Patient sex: M
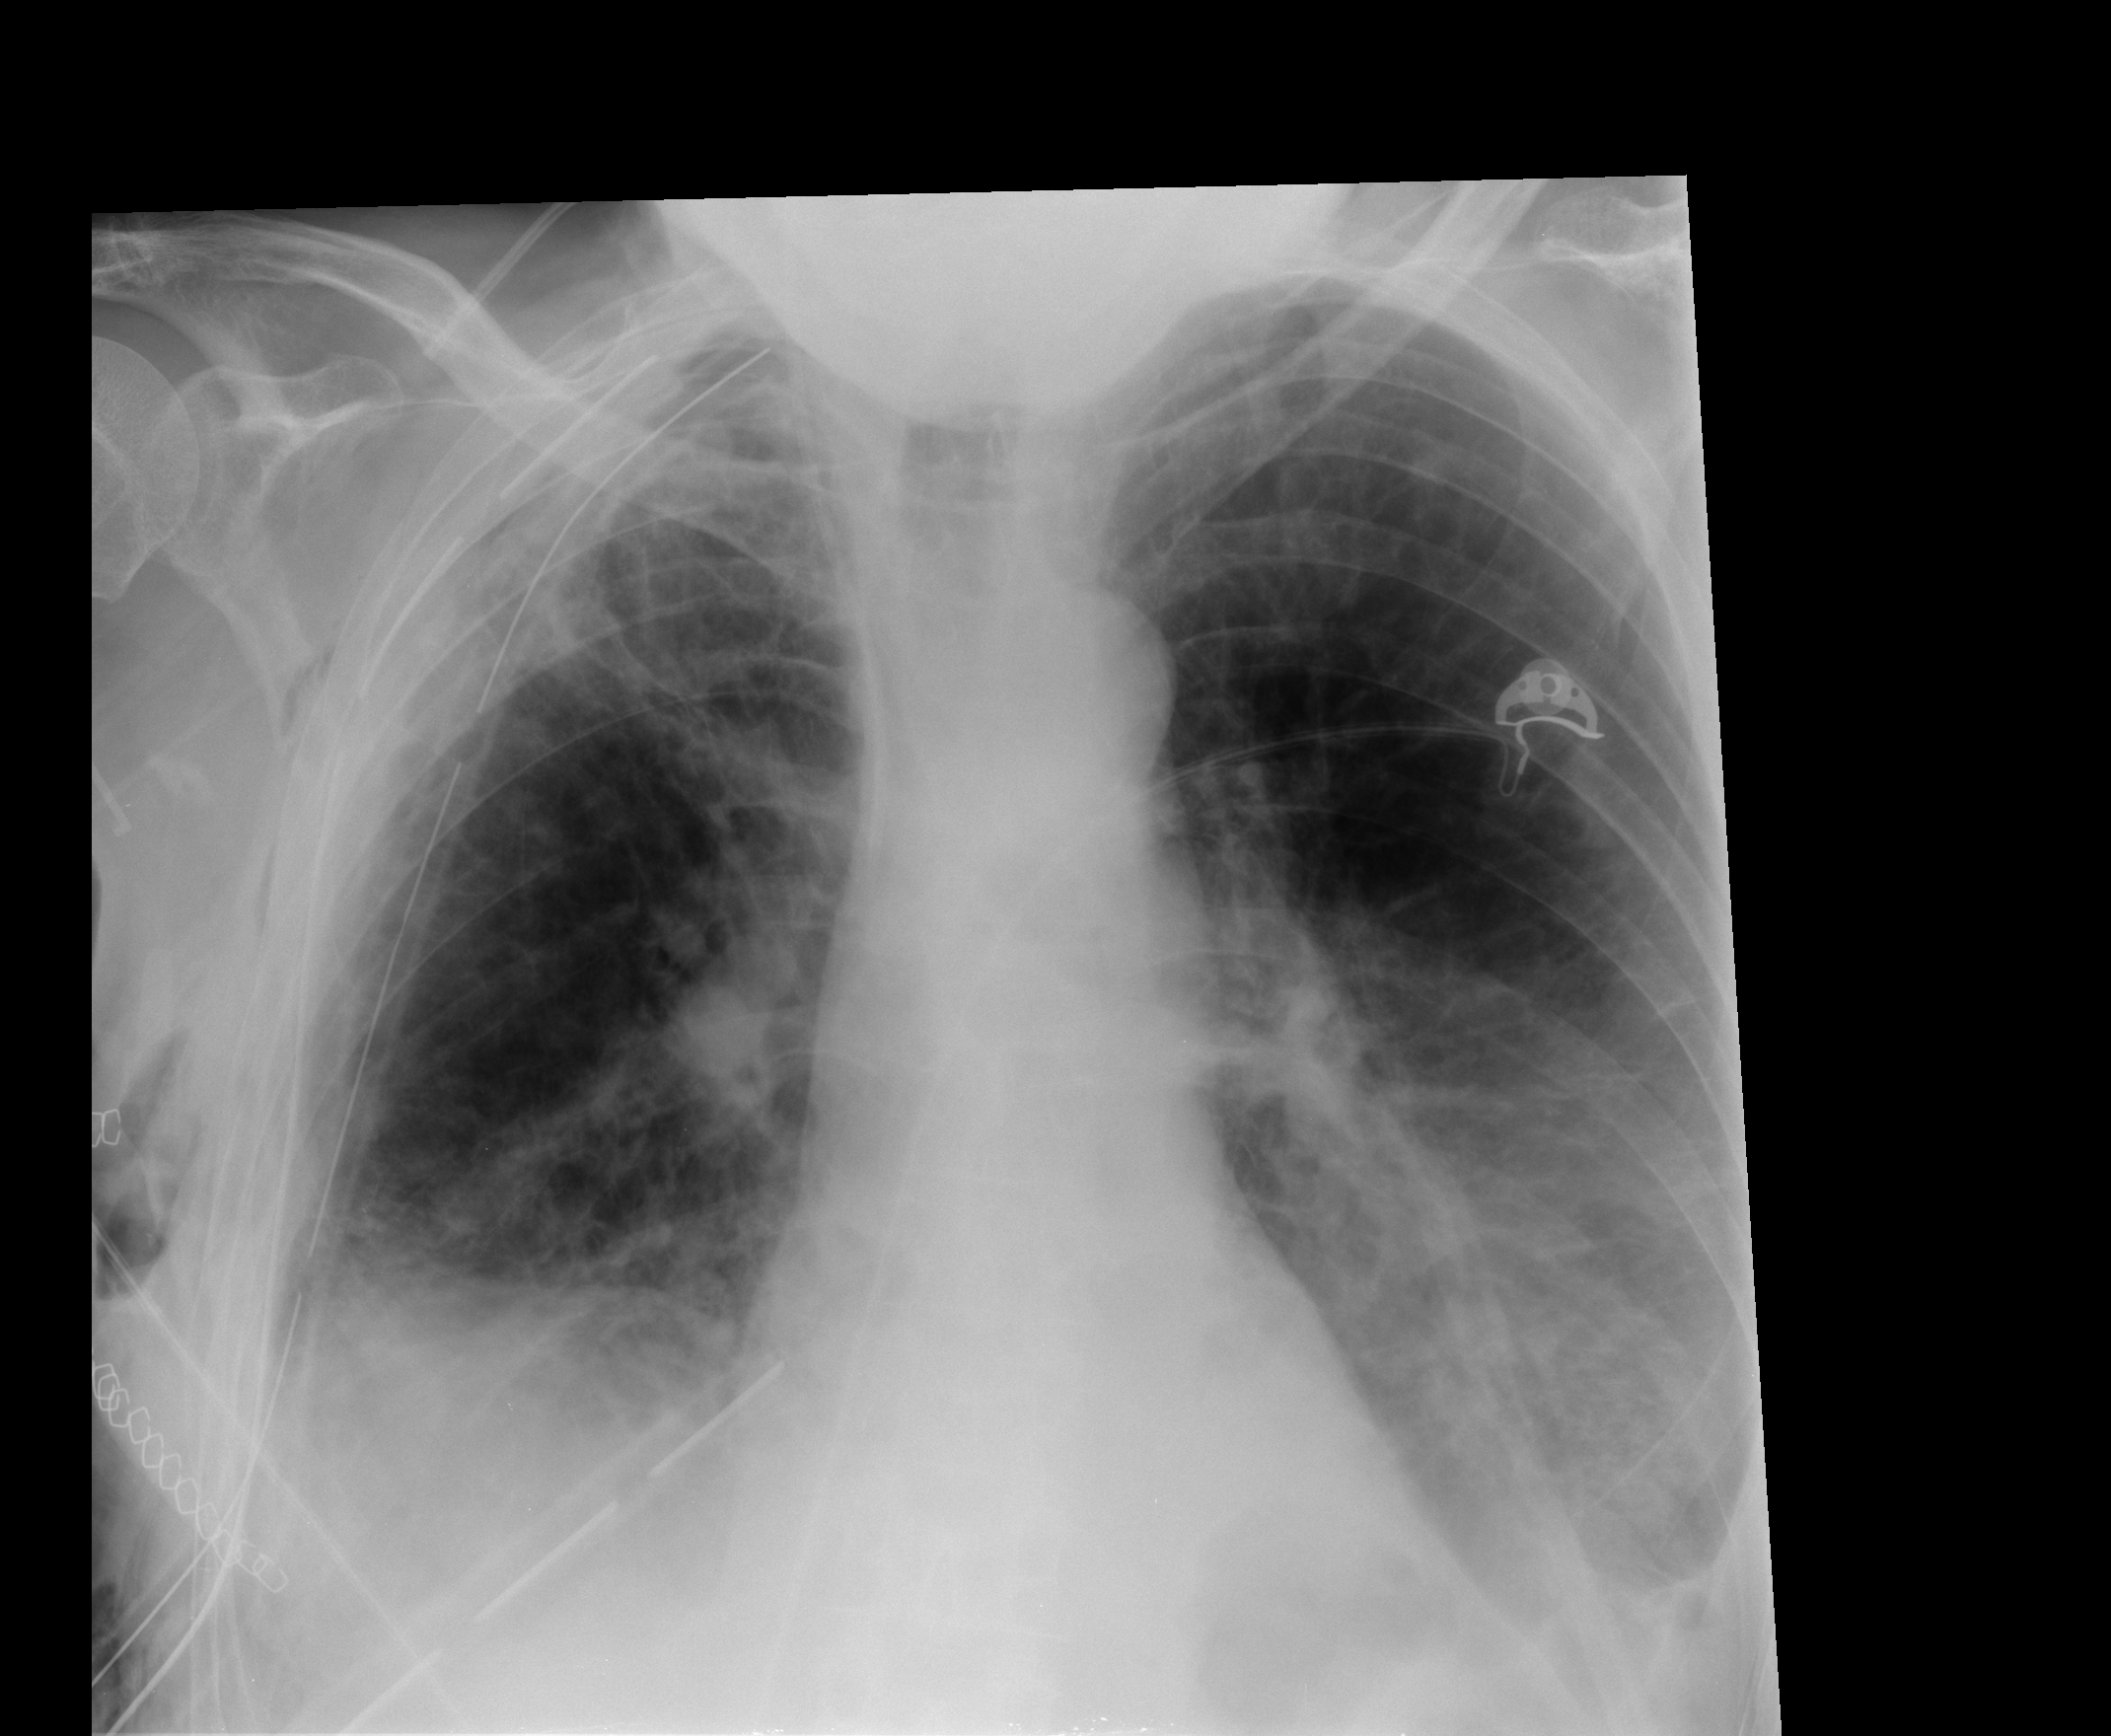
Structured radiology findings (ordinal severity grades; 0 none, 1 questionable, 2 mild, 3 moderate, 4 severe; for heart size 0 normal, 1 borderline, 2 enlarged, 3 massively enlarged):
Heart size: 0
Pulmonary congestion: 1
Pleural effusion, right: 2
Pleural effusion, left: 2
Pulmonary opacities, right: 1
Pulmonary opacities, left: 1
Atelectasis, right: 2
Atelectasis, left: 1